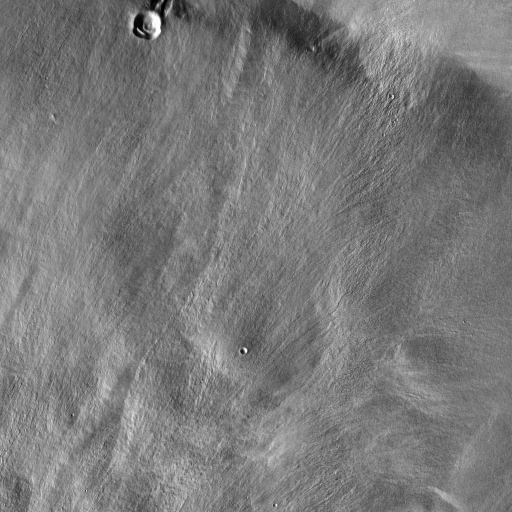
Crater classes present: Background, Other